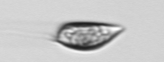
Label: Prorocentrum_triestinum